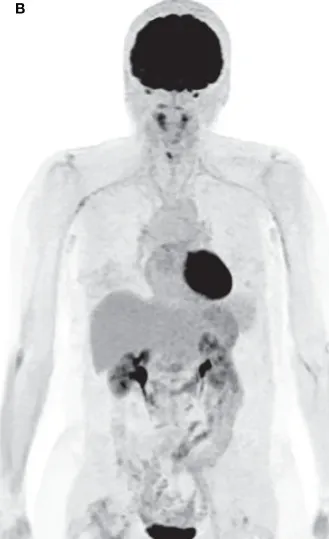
(B) PET CT three years after diagnosis shows complete metabolic response.
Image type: radiology (pet)